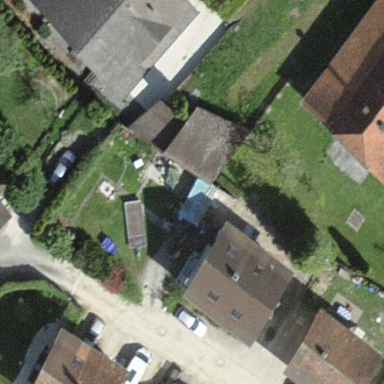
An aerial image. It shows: Garage building.